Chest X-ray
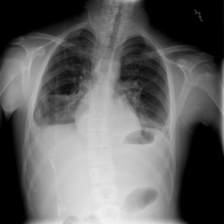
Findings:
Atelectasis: negative
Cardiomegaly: negative
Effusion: positive
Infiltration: negative
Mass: negative
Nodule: negative
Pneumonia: negative
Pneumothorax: negative
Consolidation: negative
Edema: negative
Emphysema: negative
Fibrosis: negative
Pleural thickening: negative
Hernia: negative